Interaction volume radius: 5 \u00c5
Interaction volume height: 25 \u00c5
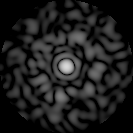
Disorder parameter: 0.8427